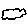
Label: cloud